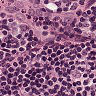
Metastatic tissue present: no